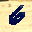
Label: 6